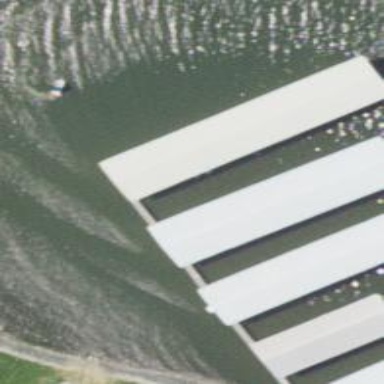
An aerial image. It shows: Boathouse.